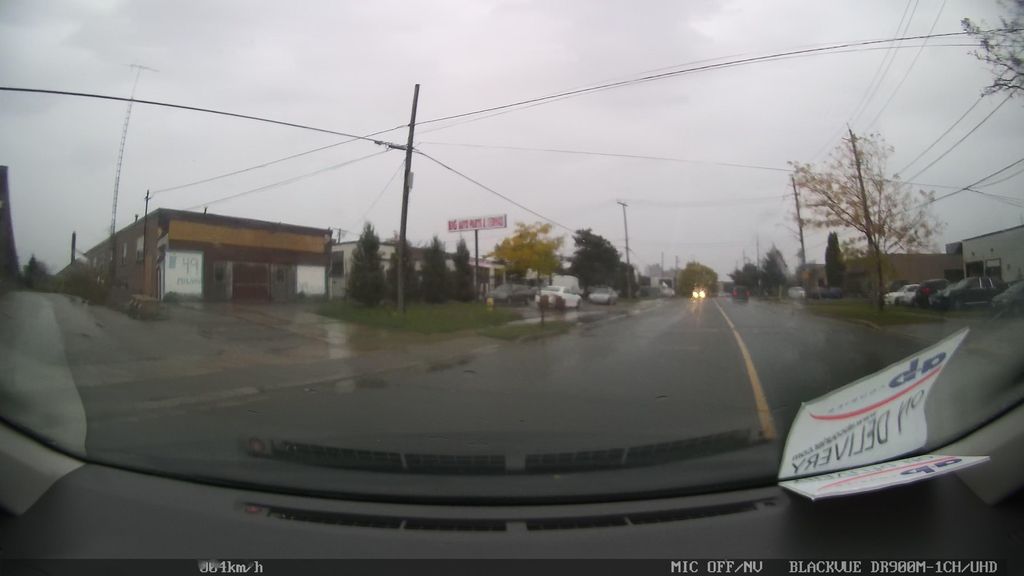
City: toronto